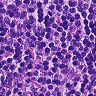
Metastatic tissue present: no